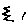
Label: zigzag